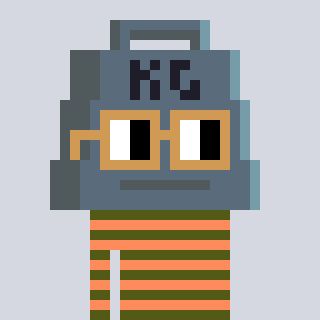
a pixel art character with square brown glasses, a weight-shaped head and a peachy-colored body on a cool background